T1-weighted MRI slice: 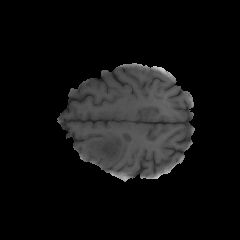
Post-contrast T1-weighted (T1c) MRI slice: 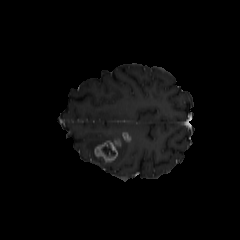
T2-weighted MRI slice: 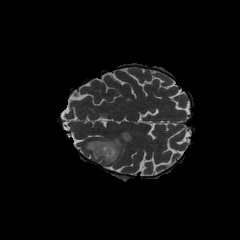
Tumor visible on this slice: yes